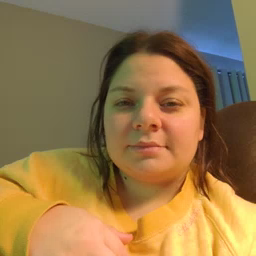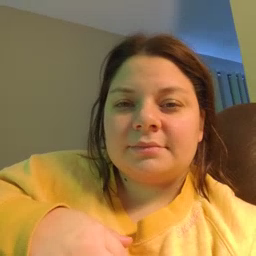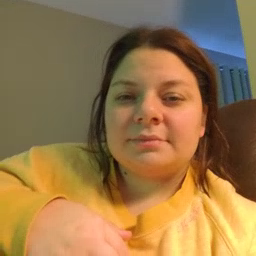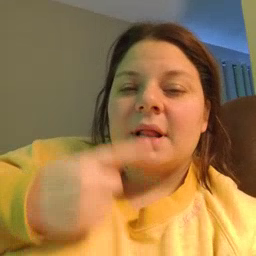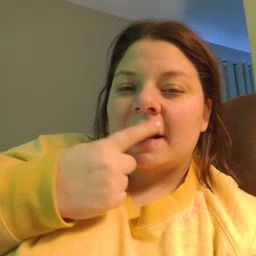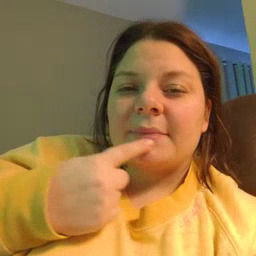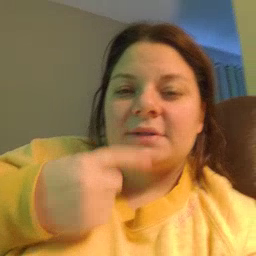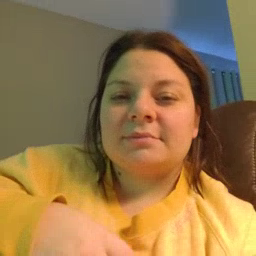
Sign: lips